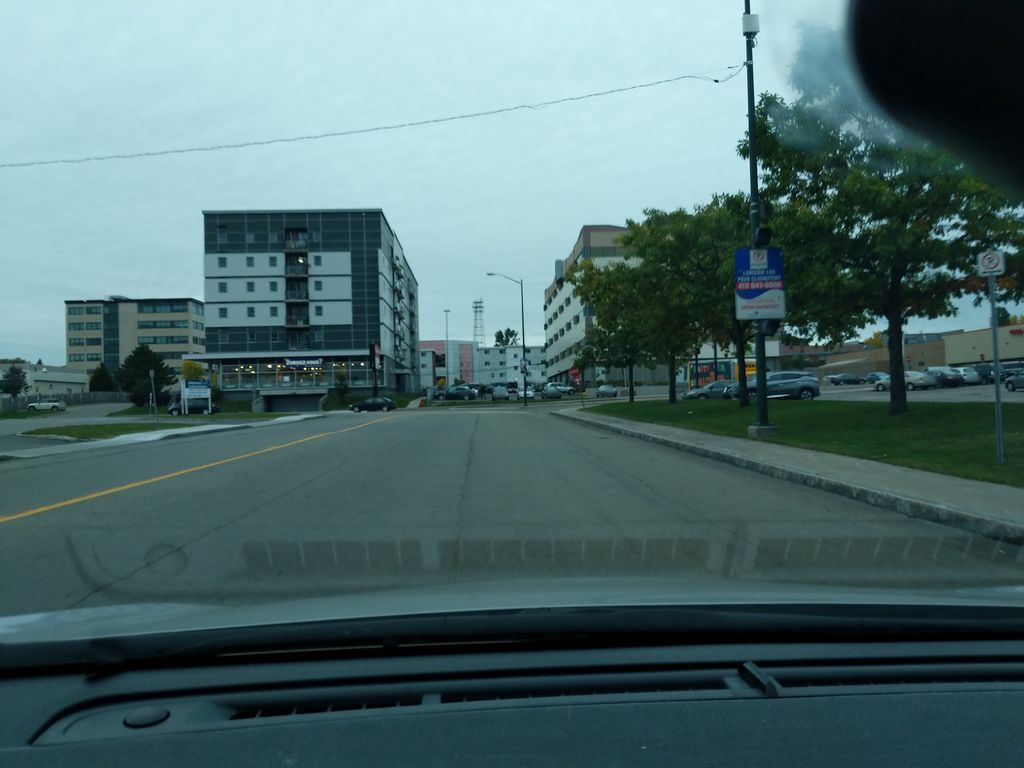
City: quebec_city